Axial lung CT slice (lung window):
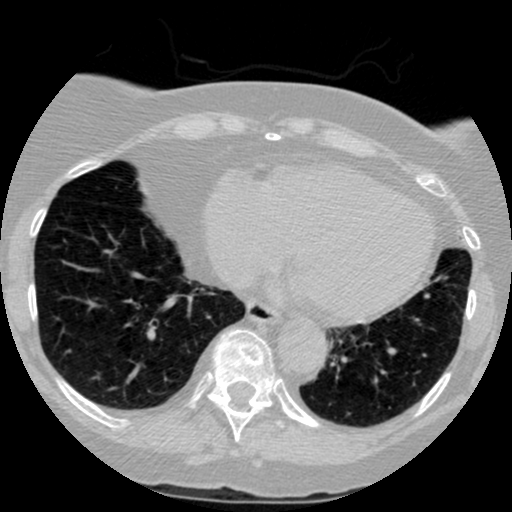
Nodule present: no